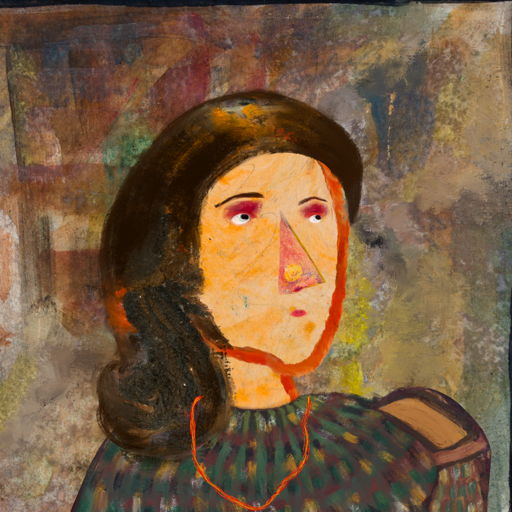
Background: Mosgoul, Head And Neck Side: Experience, Face Side: Irani, Bust: After_Raid, Hair Side: Gypsy_Queen, Head Accessory: Blank, Second Necklace: Gypsy_Mother_2, Necklace: Blank, Baby: Blank